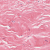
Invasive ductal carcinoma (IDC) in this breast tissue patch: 0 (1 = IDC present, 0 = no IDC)